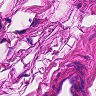
Metastatic tissue present: no